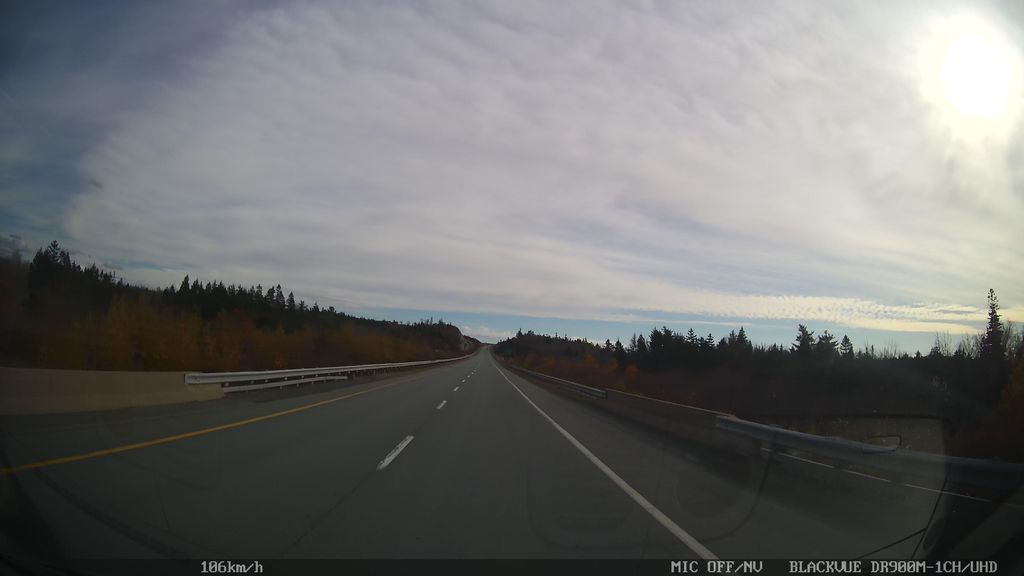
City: halifax